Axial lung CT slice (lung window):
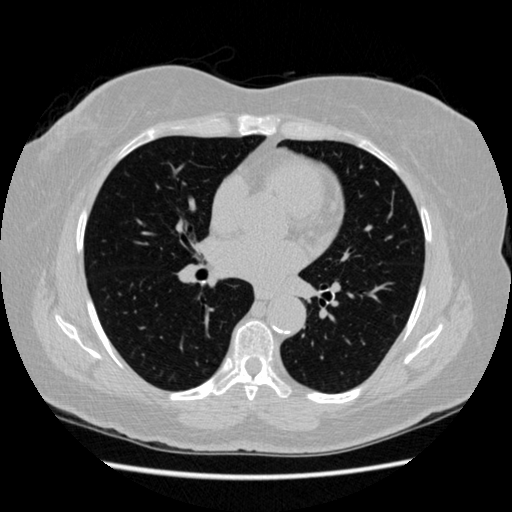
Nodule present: no